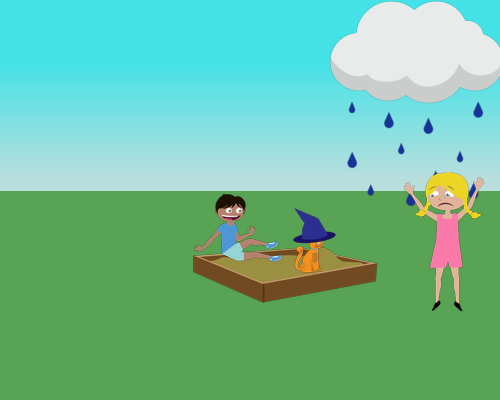
on the right side large rain cloud and sad jenny with her head above horizon is jumping in raindrops and on the left of jenny in the center of grass in the middle there is a small sandbox and mike is sitting on the left of it and a small cat on the other side of box wearing wizard hat